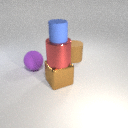
small blue rubber cylinder above large brown metal cube